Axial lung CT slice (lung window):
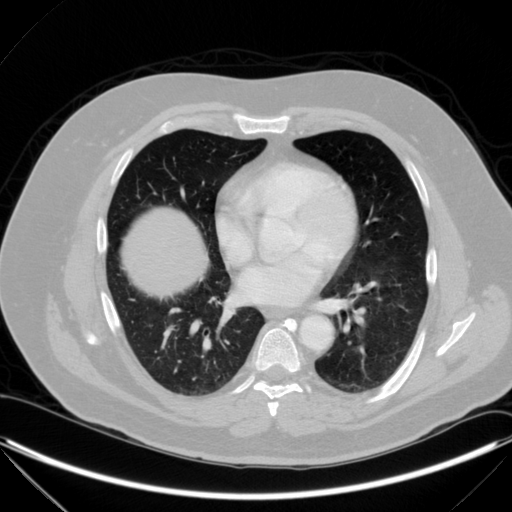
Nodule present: yes
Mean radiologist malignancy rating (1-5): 3